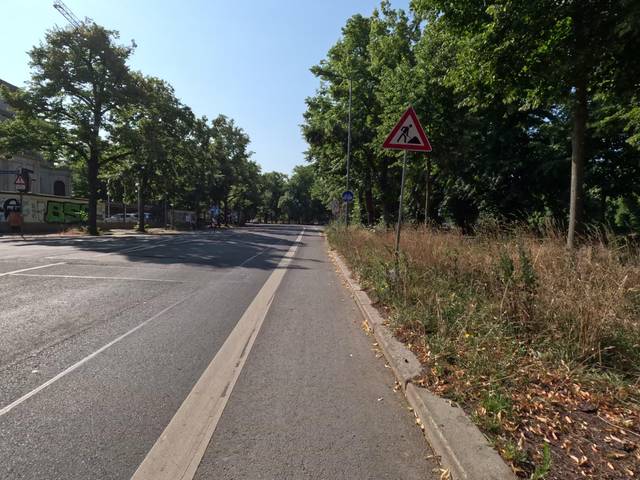
Region: Germany
Coordinates: 51.333, 12.353